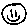
Label: smiley face